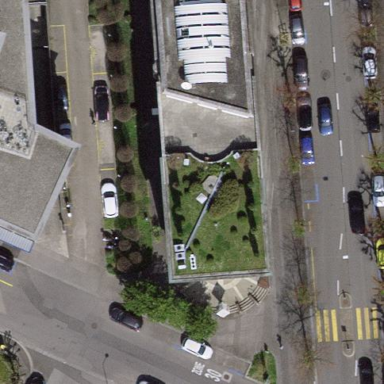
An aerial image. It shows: Office building.